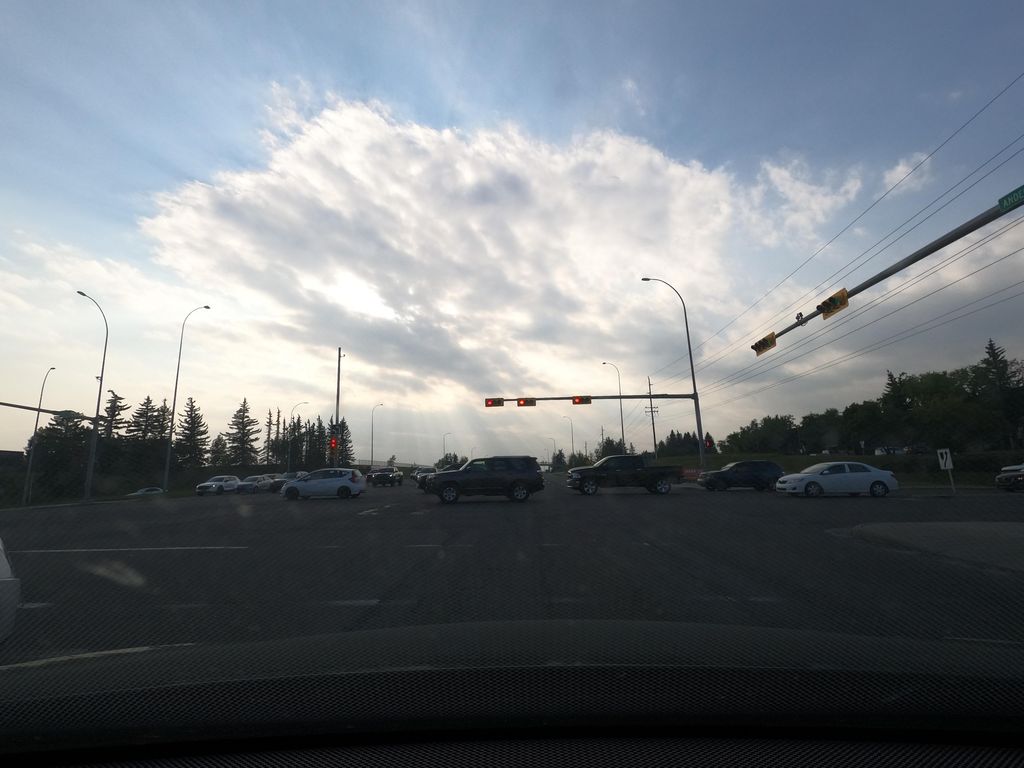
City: calgary